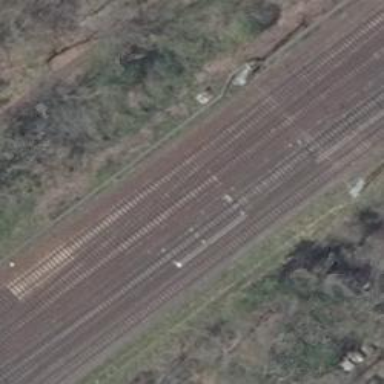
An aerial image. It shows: Railway switch with the turnout pointing to the right.